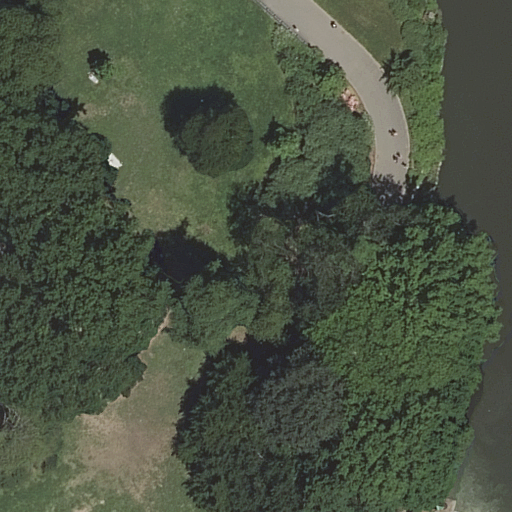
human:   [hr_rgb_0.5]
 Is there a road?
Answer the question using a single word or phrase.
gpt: yes

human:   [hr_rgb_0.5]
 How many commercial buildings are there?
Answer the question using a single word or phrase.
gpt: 0

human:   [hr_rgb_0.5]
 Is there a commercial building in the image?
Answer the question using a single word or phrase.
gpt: no

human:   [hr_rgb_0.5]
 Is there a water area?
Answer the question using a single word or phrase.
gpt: yes

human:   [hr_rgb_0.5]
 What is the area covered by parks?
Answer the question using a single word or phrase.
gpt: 10627m2

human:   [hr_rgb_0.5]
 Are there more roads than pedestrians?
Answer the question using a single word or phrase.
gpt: no

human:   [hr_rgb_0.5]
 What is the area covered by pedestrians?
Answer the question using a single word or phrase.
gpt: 3m2

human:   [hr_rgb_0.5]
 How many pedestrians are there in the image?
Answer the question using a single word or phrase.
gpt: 1

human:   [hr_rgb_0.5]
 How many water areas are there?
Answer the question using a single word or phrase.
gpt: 1

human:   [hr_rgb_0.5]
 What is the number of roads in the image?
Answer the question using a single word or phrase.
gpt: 1

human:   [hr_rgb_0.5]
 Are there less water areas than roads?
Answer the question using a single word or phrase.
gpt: no

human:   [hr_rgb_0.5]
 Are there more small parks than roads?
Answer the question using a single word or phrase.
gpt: no

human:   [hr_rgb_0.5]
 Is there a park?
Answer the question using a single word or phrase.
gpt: yes

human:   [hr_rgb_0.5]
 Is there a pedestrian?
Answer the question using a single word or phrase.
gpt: yes

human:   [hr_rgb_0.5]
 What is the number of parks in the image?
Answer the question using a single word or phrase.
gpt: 1

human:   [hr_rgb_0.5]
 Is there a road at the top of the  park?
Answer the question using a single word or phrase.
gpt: no

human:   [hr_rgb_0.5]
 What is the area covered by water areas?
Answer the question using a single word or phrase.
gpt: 1580m2

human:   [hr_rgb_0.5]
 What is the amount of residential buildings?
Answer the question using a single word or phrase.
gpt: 0

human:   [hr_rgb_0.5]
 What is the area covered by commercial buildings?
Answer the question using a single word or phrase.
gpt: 0m2

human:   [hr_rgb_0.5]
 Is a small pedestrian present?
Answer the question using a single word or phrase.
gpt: yes

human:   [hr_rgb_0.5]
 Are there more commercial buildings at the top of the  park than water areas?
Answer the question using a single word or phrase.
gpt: no

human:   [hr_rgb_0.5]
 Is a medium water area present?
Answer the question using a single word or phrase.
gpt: no

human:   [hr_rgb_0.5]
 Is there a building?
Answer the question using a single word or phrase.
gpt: no

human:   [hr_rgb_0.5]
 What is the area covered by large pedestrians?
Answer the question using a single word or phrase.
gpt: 0m2

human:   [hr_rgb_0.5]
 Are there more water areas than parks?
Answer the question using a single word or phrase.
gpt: no

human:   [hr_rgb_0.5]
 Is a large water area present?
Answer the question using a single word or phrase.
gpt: yes

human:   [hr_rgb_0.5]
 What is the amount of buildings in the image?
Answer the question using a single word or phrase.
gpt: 0

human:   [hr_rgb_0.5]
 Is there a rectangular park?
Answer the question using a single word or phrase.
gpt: yes

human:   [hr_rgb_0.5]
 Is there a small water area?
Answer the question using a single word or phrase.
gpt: no

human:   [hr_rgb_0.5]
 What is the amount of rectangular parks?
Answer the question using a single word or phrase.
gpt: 1

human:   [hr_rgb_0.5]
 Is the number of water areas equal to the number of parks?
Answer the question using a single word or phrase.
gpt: yes

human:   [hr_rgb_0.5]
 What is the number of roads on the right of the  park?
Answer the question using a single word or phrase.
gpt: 1

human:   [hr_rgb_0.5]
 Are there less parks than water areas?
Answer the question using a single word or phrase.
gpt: no

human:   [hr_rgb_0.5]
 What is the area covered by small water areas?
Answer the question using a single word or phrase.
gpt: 0m2

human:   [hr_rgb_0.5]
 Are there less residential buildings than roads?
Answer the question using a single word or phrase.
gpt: yes

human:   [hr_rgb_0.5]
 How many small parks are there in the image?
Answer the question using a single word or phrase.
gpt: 0

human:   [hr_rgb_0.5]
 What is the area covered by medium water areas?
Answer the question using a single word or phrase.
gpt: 0m2

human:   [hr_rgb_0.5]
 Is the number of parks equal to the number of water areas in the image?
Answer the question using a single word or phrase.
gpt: yes

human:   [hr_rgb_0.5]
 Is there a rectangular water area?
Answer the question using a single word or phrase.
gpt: no

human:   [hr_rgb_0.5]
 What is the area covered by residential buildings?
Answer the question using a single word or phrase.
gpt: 0m2

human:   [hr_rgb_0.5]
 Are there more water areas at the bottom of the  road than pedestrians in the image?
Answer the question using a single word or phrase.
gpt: no

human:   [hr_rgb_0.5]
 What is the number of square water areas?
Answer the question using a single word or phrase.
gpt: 0

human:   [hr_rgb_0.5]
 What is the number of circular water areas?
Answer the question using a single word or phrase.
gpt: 0

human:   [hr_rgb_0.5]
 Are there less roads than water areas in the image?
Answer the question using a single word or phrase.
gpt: no

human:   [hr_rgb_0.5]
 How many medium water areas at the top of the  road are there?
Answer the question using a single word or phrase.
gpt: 0

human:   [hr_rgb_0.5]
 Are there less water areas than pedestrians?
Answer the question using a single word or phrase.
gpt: no

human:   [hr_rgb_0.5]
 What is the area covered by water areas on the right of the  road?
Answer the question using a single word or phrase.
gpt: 1580m2

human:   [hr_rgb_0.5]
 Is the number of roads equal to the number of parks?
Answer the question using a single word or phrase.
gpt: yes

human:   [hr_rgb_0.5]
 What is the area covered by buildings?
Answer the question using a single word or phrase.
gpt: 0m2

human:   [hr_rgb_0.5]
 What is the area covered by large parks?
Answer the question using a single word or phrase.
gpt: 10627m2

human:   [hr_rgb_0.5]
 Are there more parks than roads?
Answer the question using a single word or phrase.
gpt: no

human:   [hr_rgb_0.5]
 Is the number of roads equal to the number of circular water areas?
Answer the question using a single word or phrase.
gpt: no

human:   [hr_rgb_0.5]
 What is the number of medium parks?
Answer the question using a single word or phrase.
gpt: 0

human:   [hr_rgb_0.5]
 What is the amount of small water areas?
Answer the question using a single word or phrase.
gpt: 0

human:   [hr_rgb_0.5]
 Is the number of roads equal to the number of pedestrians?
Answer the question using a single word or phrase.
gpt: yes

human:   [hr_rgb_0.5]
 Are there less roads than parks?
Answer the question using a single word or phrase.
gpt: no

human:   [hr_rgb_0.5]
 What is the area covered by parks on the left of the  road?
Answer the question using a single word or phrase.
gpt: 0m2

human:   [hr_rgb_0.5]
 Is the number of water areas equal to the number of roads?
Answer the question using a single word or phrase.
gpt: yes

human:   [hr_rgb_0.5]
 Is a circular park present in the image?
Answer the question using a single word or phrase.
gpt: no

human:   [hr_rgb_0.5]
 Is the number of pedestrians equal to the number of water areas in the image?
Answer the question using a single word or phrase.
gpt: yes

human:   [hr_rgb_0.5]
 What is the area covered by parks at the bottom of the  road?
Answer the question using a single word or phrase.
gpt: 0m2

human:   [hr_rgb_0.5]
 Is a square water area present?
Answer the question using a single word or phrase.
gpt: no

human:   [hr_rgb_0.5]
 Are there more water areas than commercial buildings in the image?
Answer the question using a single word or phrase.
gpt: yes

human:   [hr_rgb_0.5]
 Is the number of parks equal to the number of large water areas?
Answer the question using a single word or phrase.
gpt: yes